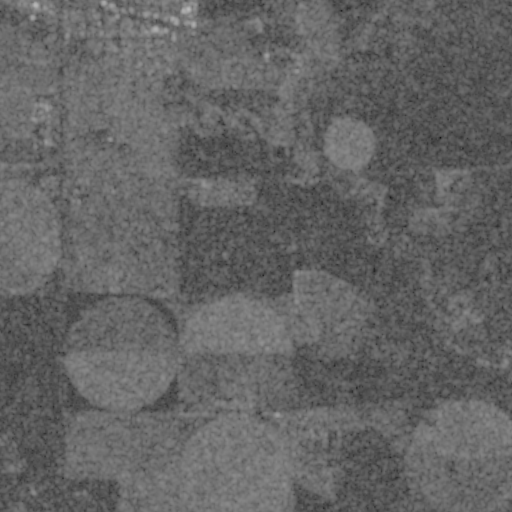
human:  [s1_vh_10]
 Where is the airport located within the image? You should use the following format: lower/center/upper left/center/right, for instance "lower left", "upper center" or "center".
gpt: The airport is located in the upper left of the image.
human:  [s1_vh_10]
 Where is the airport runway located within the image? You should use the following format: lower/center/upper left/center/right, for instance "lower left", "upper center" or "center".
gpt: The airport runway is located in the upper left of the image.
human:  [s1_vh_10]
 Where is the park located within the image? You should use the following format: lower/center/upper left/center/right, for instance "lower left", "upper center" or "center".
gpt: The park is located in the upper left of the image.
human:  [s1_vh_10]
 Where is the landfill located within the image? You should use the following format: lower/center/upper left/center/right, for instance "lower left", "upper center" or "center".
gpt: There is no landfill in the image.

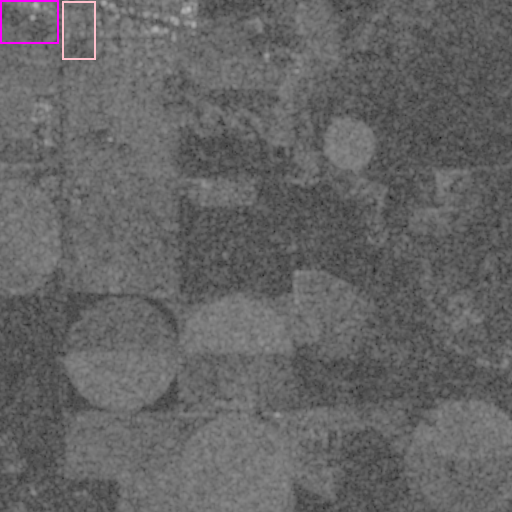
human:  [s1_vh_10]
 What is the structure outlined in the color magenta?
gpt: The structure outlined in magenta is an airport.
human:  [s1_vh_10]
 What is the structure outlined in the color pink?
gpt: The structure outlined in pink is a park.
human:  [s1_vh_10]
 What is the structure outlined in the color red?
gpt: There is no red outline.